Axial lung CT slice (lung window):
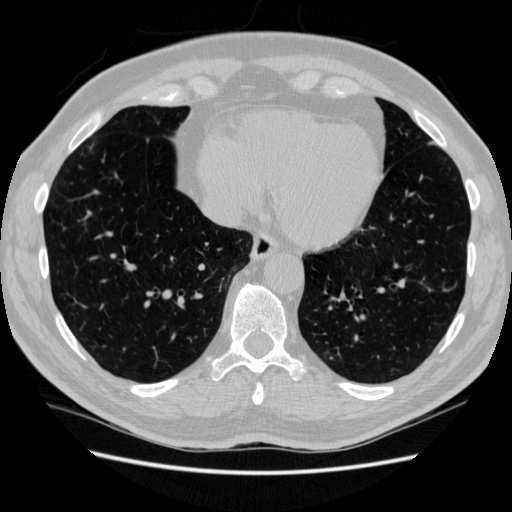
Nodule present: no